Question: >
<URL>
I have a problem. I need to find point A.

How can I do this best way?
Programming languale is Java.
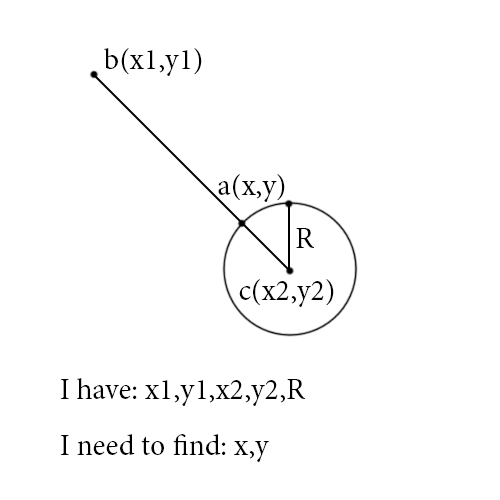
Answer: Given:
a circle with center C=[x2,y2] and radius R
a line segment from C to B=[x1,y2]
calculate their intersection.
This is easy since one of the endpoints is the center of the circle. You have to walk the distance of R from C towards B. The distance guarantees you will end up on the circle and the direction guarantees you will end up on the ray C->B. You still need to check if the intersection lies on the segment.
Here is the pseudocode if you have a vector library
'''
- offset = B-C
- if length_square(offset) < R^2 output "no intersection"
- offset_a = normalize(B-C) * R
- output C + offset_a
'''
Without a library, the code is longer:
'''
- off_x = x1-x2;
- off_y = y1-y2;
- ls = off_x*off_x + off_y*off_y
- if ls < R*R
-- return an empty array, meaning "no intersections"
- scale = R / sqrt(ls)
- res_x = off_x * scale + x2
- res_y = off_y * scale + y2
- return [[off_x, off_y]]
'''